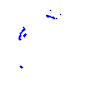
Particle: proton